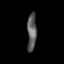
Tissue: prostate
Cell type: Fibroblasts
Senescence score: 0.765
Nuclear area (px): 344
Mean DAPI intensity: 93.125